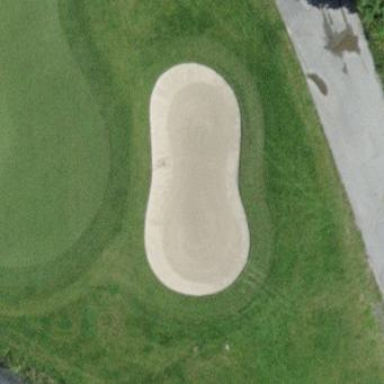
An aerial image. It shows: Golf bunker filled with natural sand.